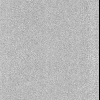
Atmospheric dust classification: dusty